Chest X-ray:
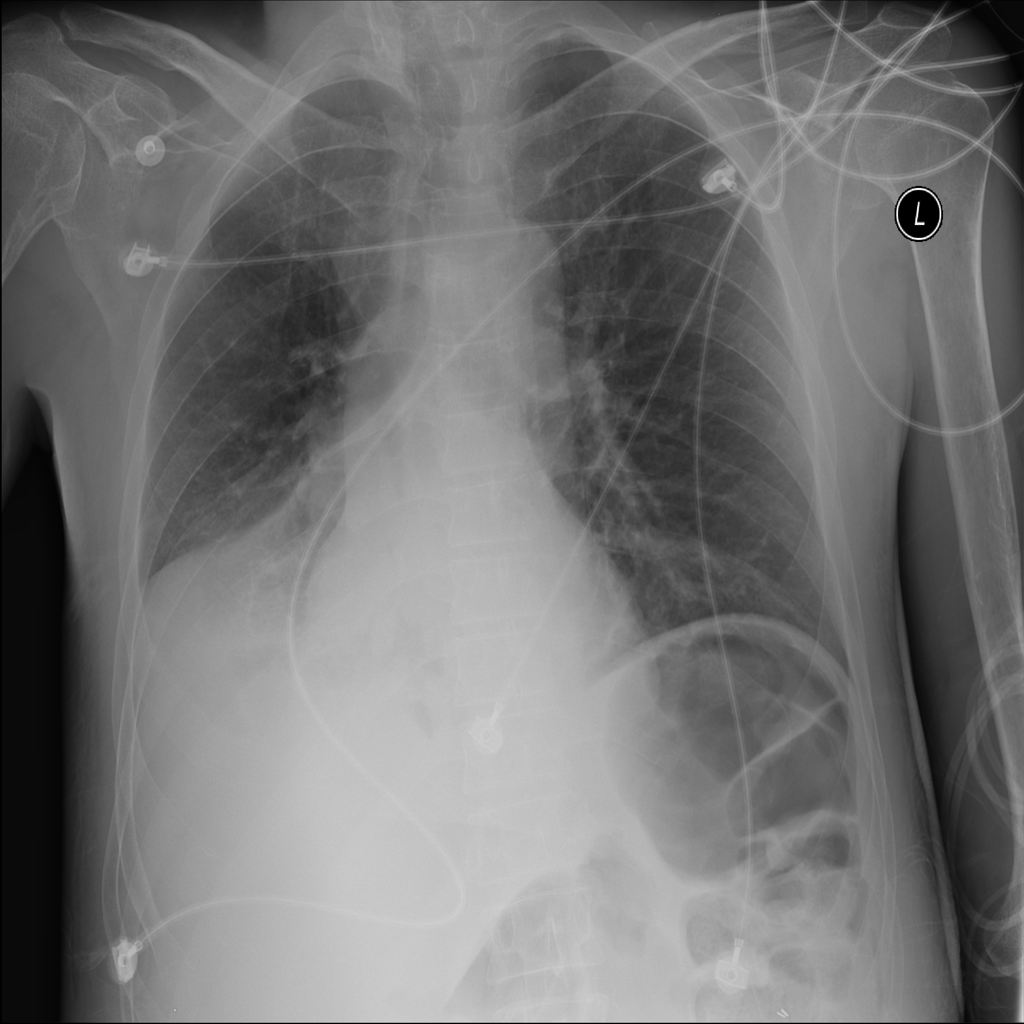
Findings: Atelectasis, Effusion
No abnormal finding: no